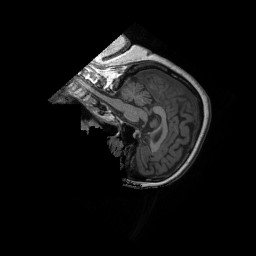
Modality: T1w
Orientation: sagittal
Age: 57
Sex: female
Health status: ill
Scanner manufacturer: siemens
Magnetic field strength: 3 T
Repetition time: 1.9 s
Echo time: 0.00247 s